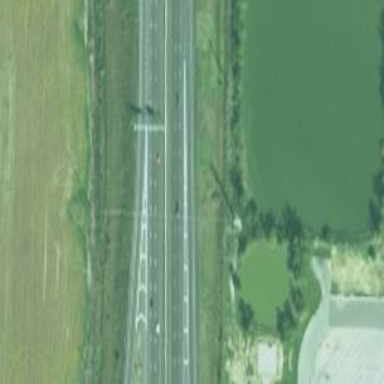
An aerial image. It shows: Motorway junction.